Interaction volume radius: 5 \u00c5
Interaction volume height: 10 \u00c5
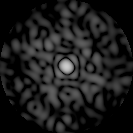
Disorder parameter: 0.7421